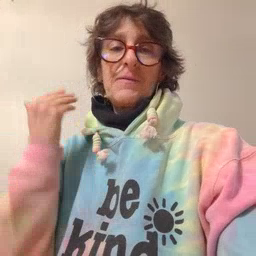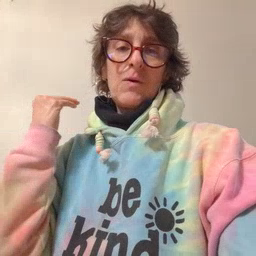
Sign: before